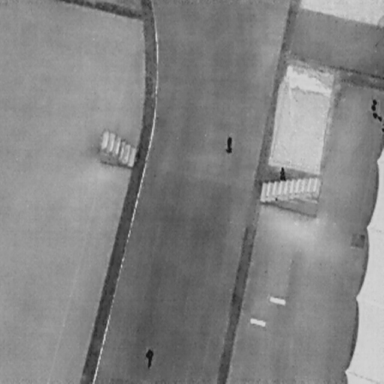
There are three People in the infrared image.